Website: macys
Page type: billing-address
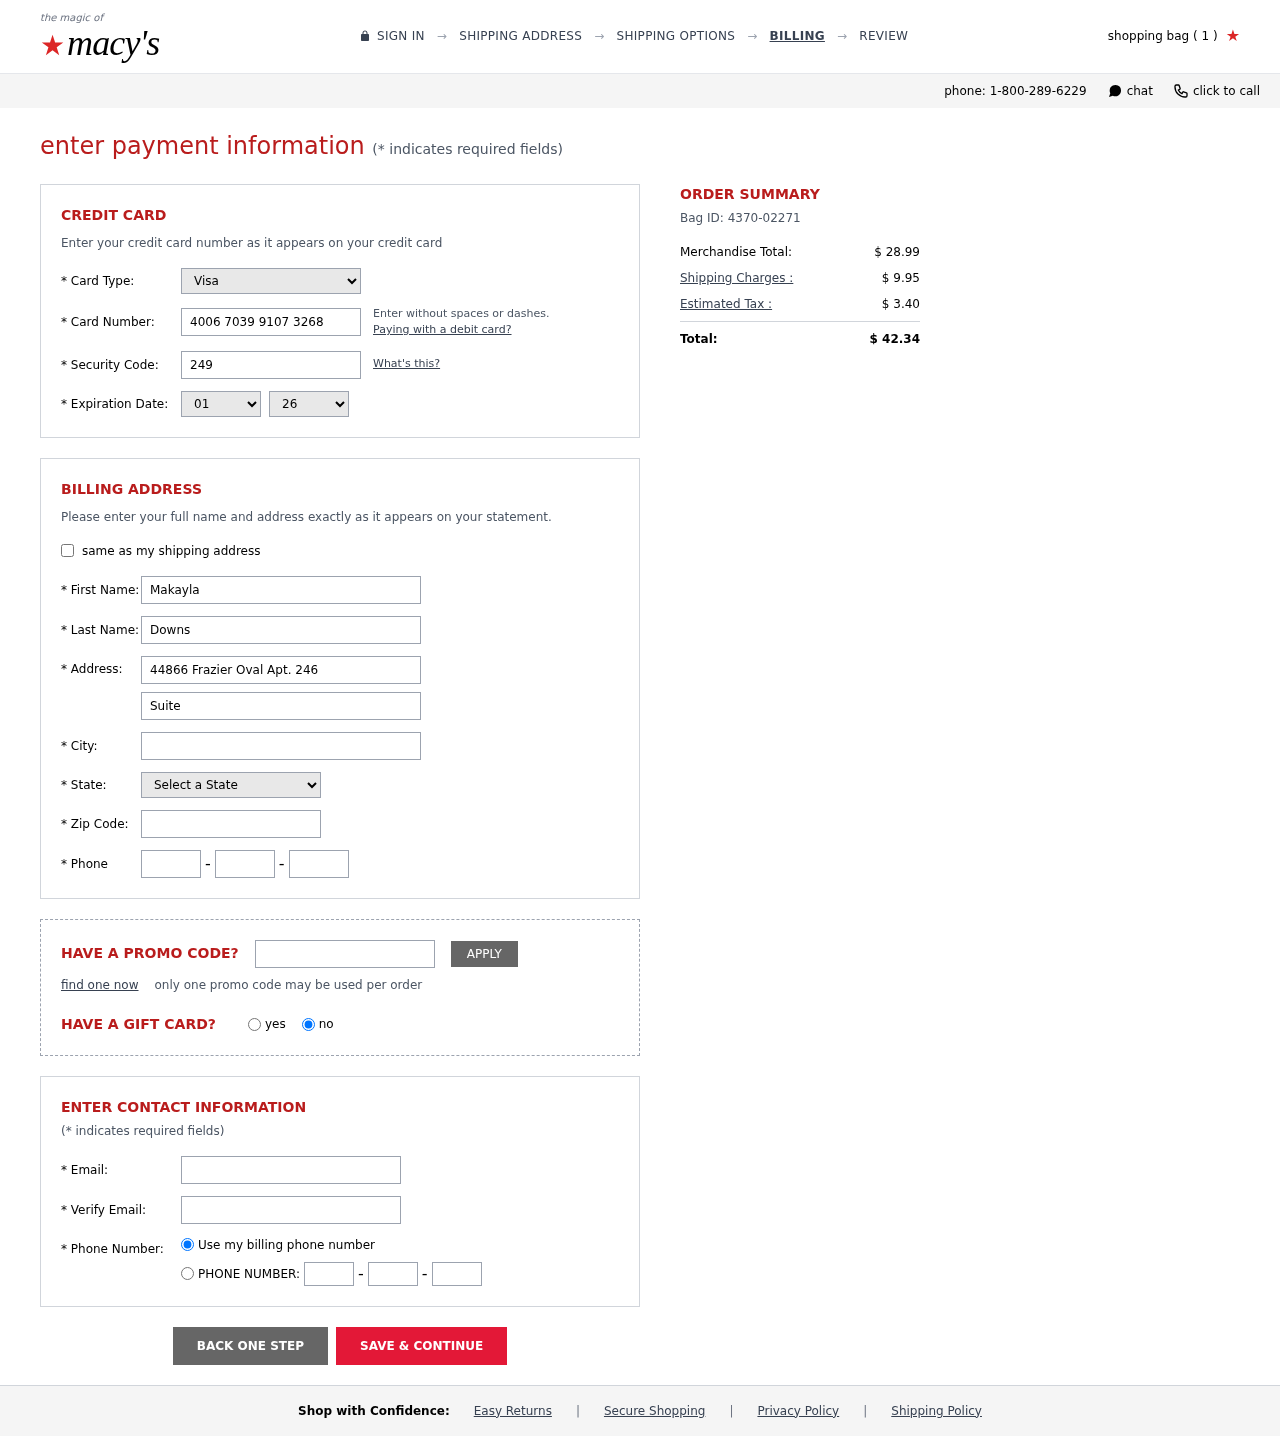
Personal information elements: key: PII_CARD_CVV
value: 249
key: PII_CARD_EXPIRY_MONTH
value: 01
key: PII_CARD_EXPIRY_YEAR
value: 26
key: PII_CARD_NUMBER
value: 4006 7039 9107 3268
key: PII_CARD_TYPE
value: Visa
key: PII_CITY
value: Patrickhaven
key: PII_EMAIL
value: makayla_downs@yahoo.com
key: PII_FIRSTNAME
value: Makayla
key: PII_LASTNAME
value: Downs
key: PII_PHONE_AREA
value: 727
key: PII_PHONE_PREFIX
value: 531
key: PII_PHONE_SUFFIX
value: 1196
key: PII_POSTCODE
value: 91949
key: PII_STATE_ABBR
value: SC
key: PII_STREET
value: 44866 Frazier Oval Apt. 246
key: PII_STREET2
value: Suite 431
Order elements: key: ORDER_NUM_ITEMS
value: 1
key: ORDER_ID
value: Bag ID: 4370-02271
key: ORDER_SUBTOTAL
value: $ 28.99
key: ORDER_SHIPPING_COST
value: $ 9.95
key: ORDER_TAX
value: $ 3.40
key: ORDER_TOTAL
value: $ 42.34